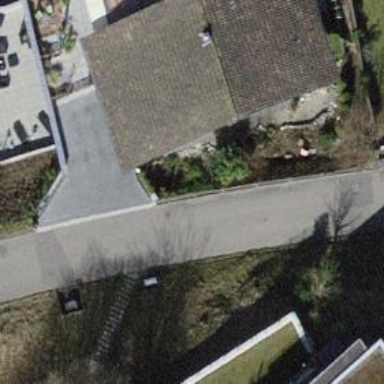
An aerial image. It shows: Road with steps.